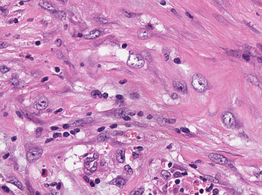
Tumor epithelial tissue: yes
Tumor-associated stroma tissue: yes
Normal tissue: no